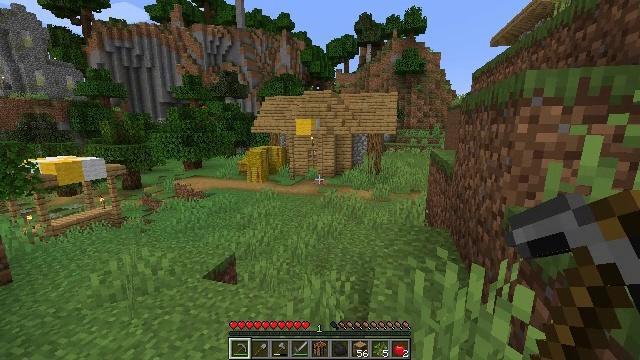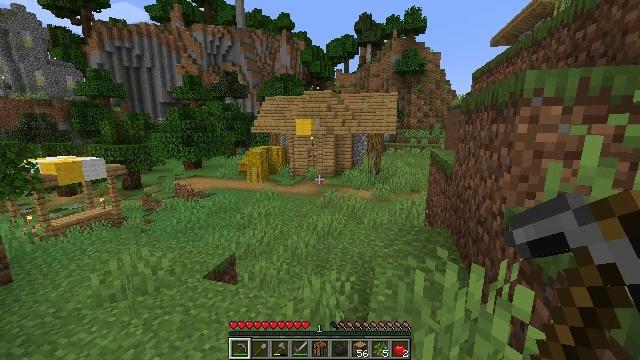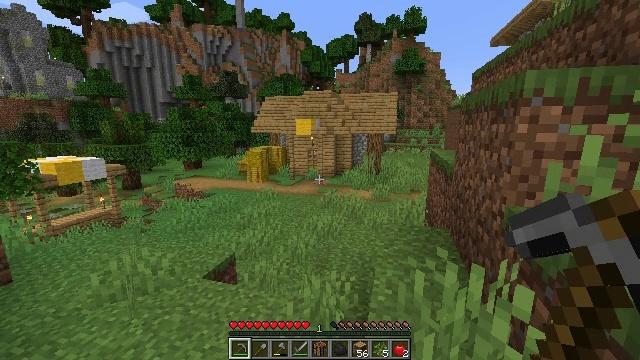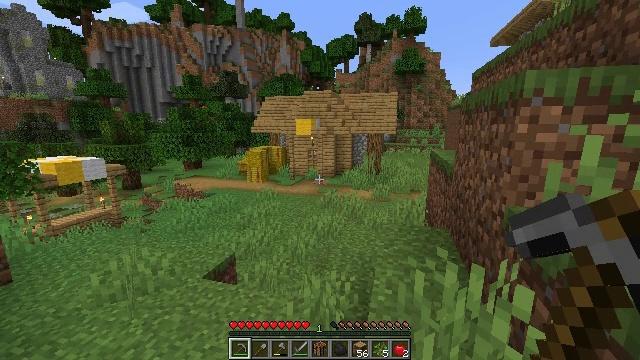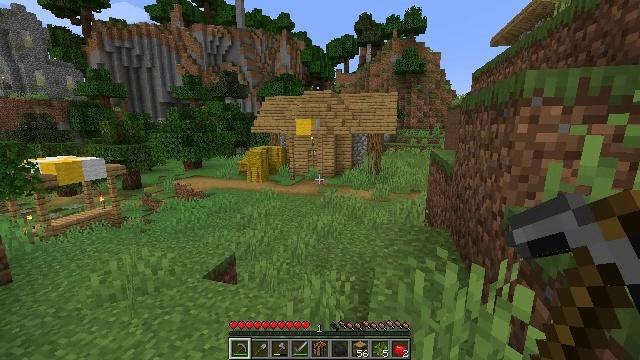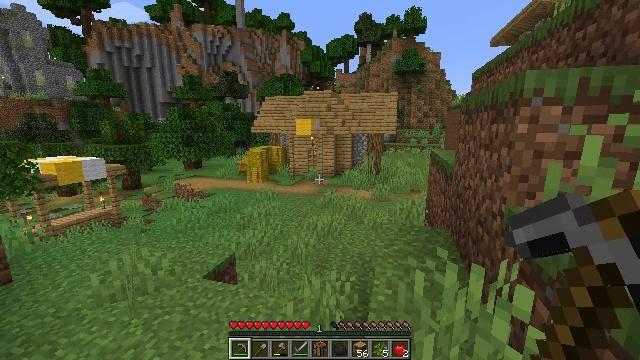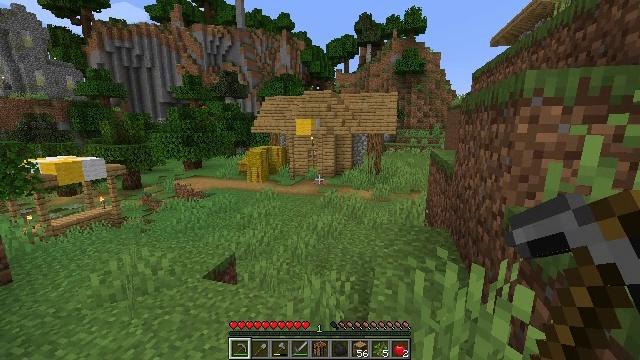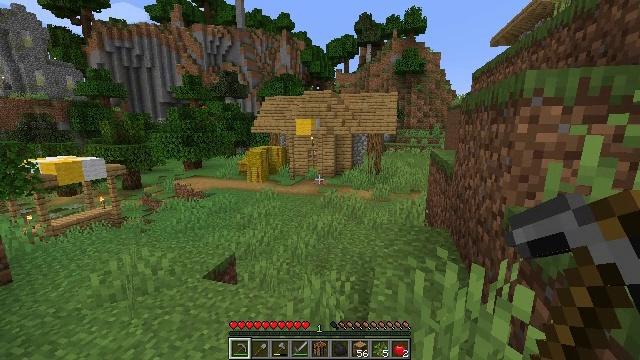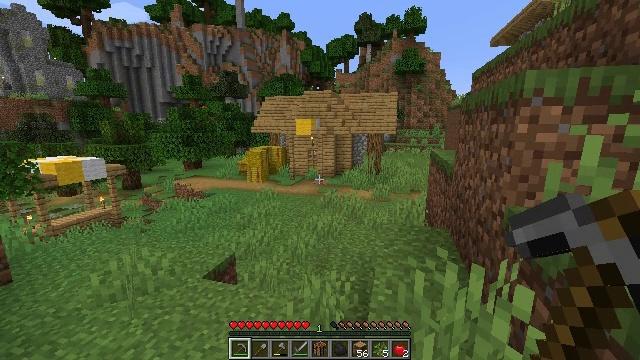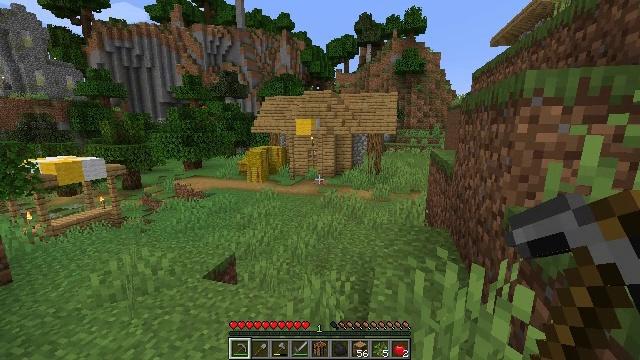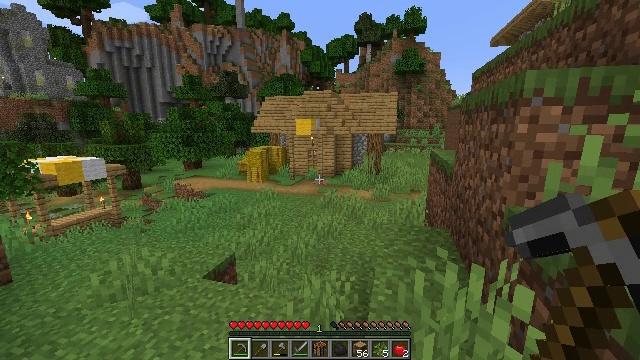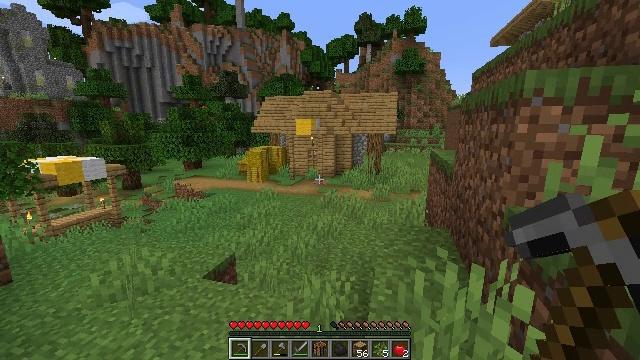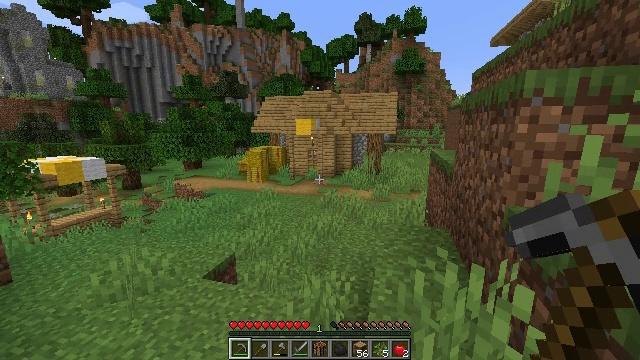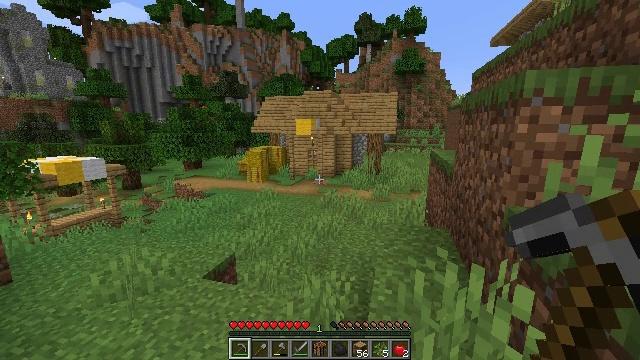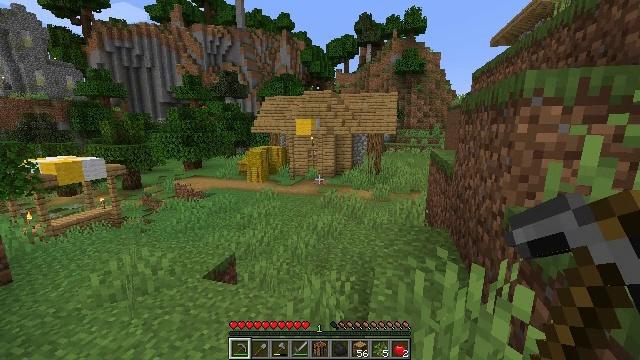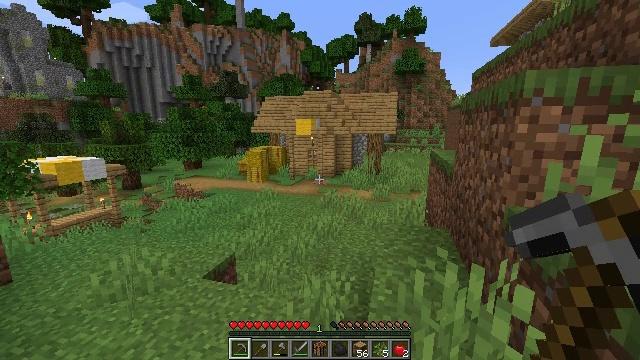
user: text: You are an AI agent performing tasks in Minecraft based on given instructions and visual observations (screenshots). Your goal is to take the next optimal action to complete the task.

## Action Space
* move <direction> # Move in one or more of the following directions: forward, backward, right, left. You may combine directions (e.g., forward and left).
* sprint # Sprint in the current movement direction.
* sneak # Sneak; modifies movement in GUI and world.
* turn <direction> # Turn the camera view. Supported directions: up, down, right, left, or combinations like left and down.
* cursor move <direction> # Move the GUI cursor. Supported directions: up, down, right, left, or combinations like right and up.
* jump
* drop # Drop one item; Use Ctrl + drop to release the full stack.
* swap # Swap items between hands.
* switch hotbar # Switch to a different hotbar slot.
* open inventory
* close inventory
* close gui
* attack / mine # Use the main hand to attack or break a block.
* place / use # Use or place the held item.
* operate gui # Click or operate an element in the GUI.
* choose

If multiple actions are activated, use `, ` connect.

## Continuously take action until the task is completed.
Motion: motion action
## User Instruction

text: Harvest hay blocks from the village.
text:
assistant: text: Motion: no_op
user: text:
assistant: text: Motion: no_op
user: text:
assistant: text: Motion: no_op
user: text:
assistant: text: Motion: no_op
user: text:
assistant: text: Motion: no_op
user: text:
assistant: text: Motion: no_op
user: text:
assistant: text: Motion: no_op
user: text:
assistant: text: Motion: no_op
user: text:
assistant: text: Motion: no_op
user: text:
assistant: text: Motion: no_op
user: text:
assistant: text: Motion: no_op
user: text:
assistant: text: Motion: no_op
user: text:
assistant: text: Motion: no_op
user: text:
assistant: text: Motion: no_op
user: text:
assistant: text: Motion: no_op
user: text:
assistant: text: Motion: no_op
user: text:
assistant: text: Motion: no_op
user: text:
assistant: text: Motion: no_op
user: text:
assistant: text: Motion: no_op
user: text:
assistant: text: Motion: no_op
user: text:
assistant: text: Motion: no_op
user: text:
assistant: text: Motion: no_op
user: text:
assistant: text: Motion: no_op
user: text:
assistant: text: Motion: no_op
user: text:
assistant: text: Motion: no_op
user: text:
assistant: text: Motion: no_op
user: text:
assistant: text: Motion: no_op
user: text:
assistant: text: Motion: no_op
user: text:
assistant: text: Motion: no_op
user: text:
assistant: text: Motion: no_op